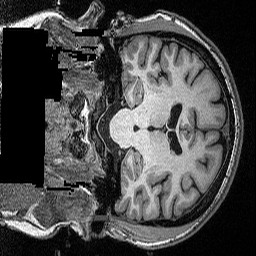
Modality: T1w
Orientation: coronal
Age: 46
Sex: male
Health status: ill
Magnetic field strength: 3 T
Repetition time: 2.53 s
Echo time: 0.00331 s